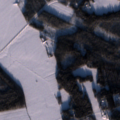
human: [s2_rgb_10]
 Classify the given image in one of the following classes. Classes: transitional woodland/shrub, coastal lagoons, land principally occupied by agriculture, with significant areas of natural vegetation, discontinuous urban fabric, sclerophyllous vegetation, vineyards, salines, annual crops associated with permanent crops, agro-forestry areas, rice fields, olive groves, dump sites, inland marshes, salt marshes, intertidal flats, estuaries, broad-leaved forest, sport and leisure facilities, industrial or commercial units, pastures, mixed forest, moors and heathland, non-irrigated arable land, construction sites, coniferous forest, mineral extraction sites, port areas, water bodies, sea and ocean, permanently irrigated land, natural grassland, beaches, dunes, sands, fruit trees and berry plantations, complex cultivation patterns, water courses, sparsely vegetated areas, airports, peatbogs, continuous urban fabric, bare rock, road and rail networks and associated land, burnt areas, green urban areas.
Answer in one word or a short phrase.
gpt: non-irrigated arable land, coniferous forest, mixed forest